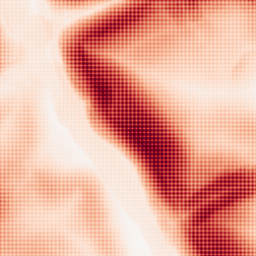
Category: morphological
Decomposition family: morphological_gradient
Decomposition parameters: size: 15
shape: disk
Upsampling method: sinc_hamming
Upsampling parameters: scale: 4
kernel_size: 4
Upsampling scale: 4